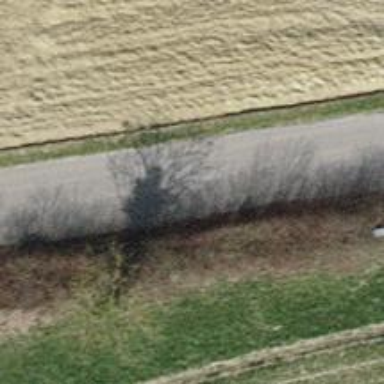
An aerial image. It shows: Beautiful tree in nature.